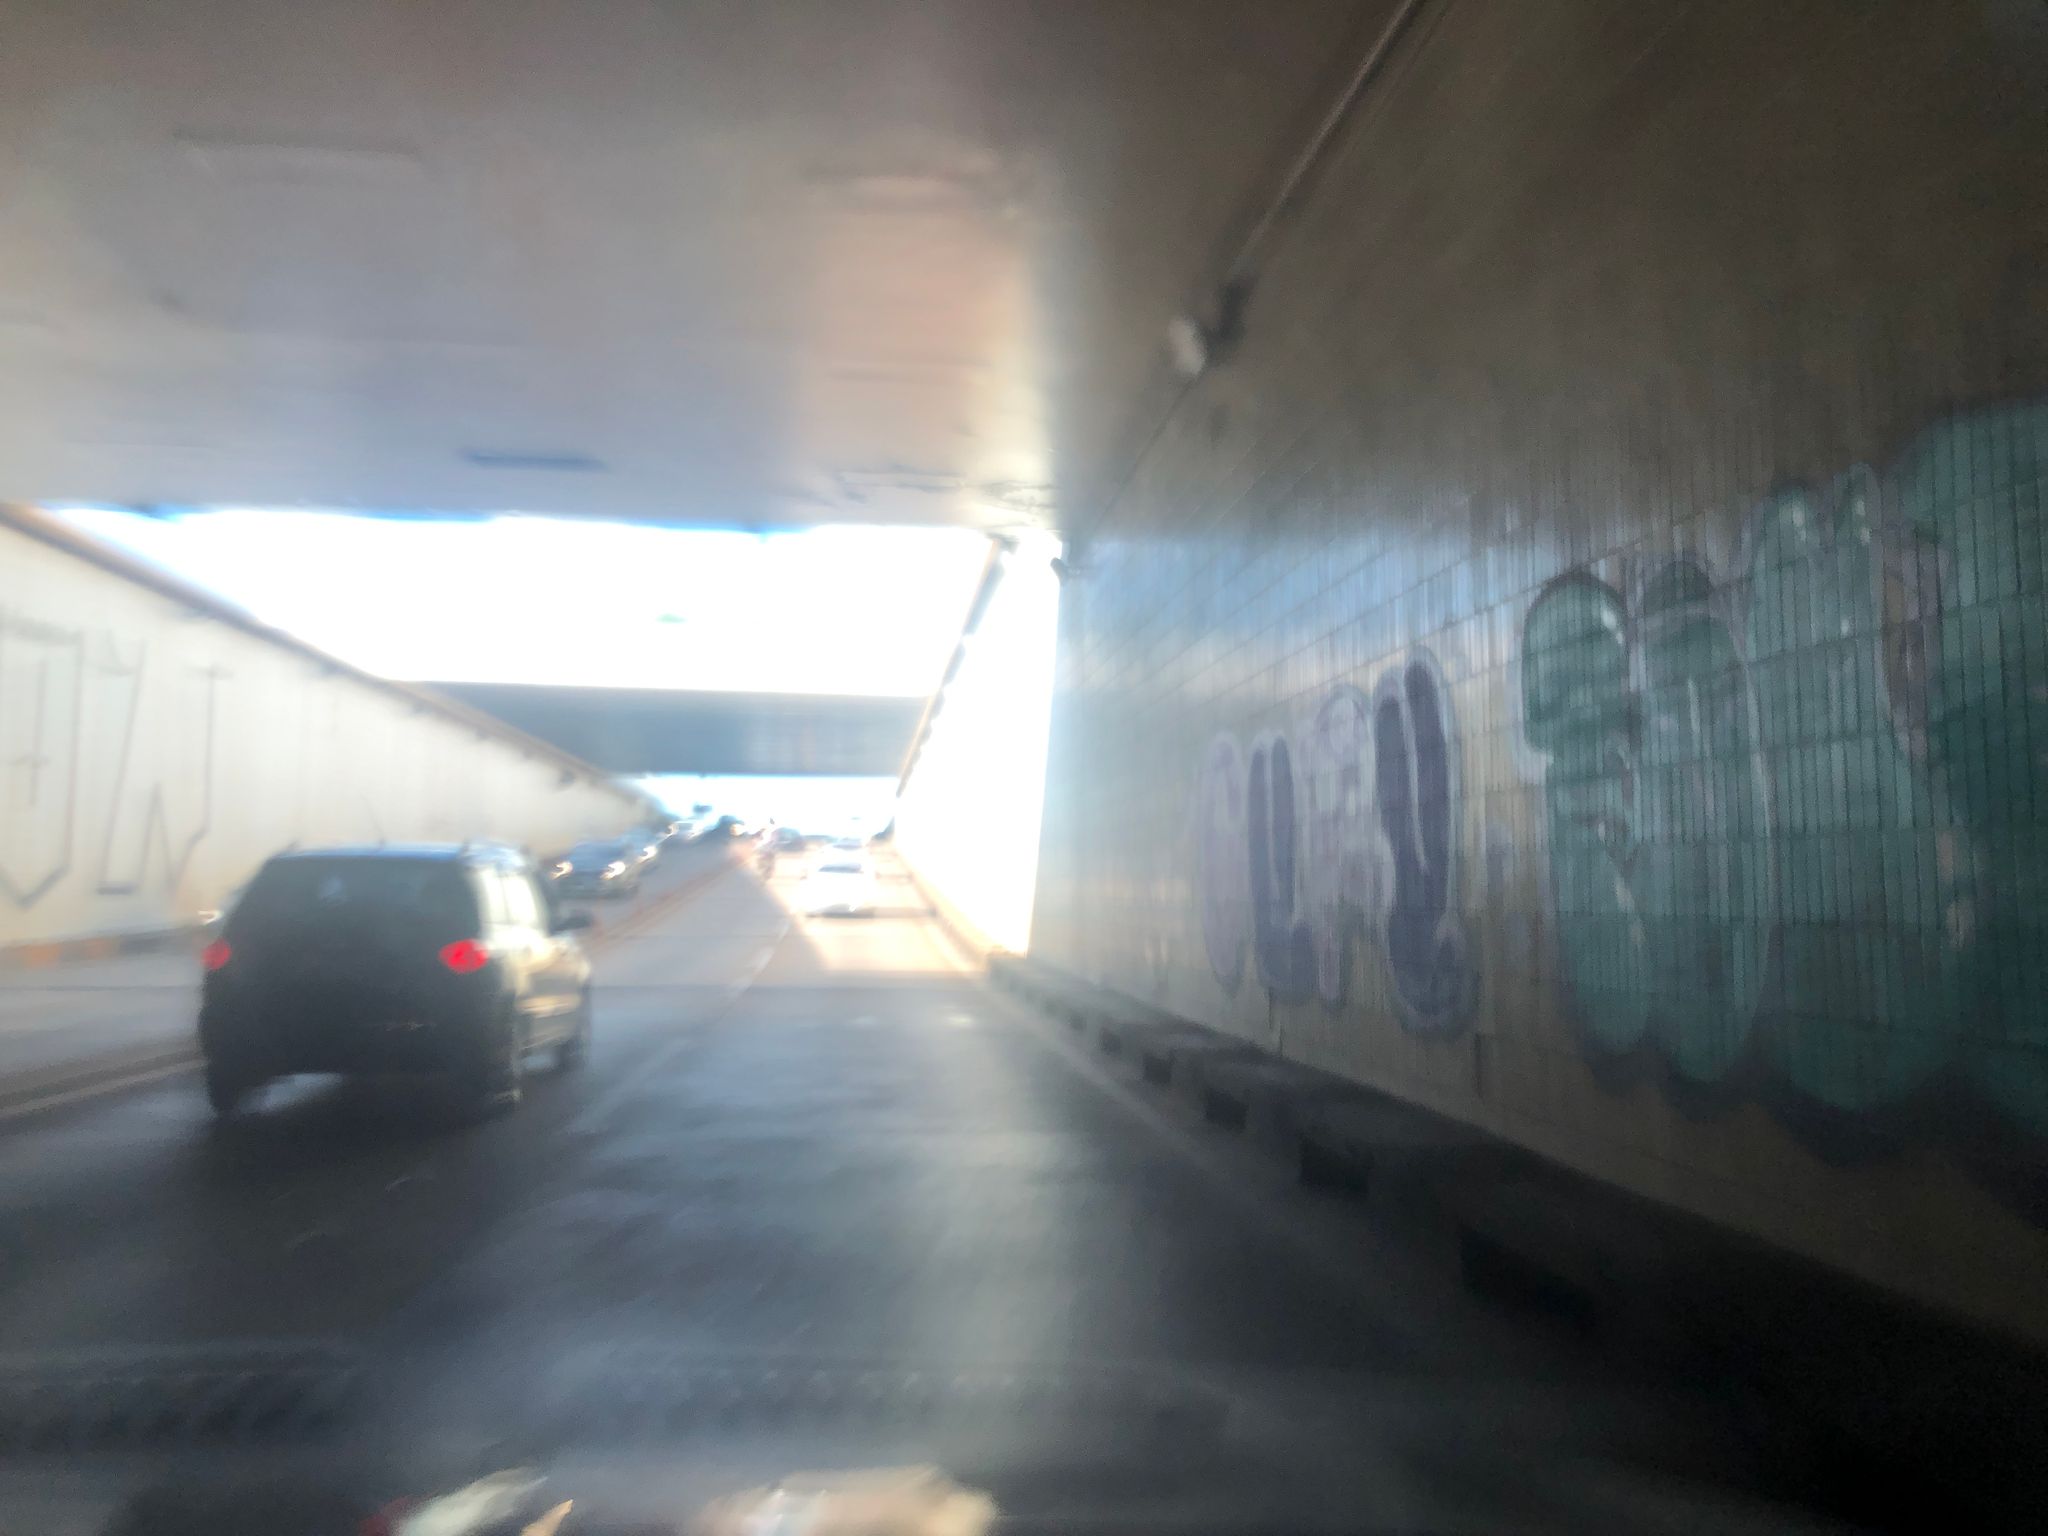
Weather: snowy
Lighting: day
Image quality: slightly poor
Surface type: driving surface
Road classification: trunk
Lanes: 2
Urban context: suburban or peri-urban
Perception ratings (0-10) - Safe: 0.54, Lively: 1.17, Beautiful: 1.31, Boring: 4.25, Depressing: 4.01, Wealthy: 4.27